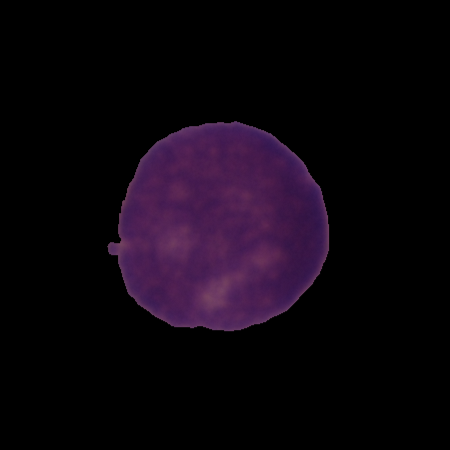
Label: healthy